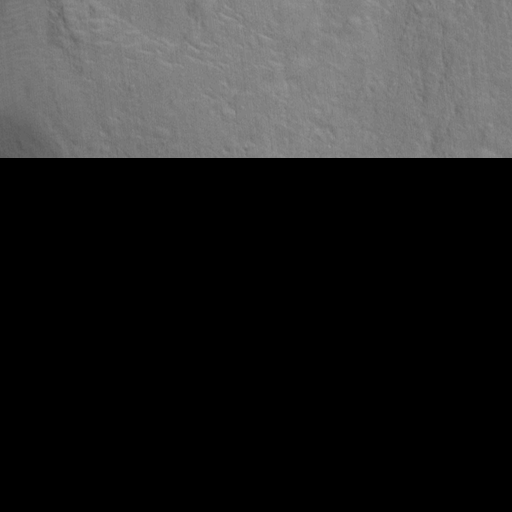
Objects detected: cone